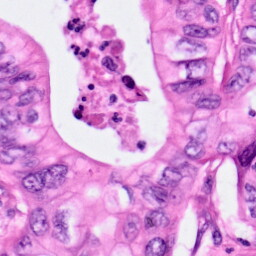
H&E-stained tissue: Pancreatic